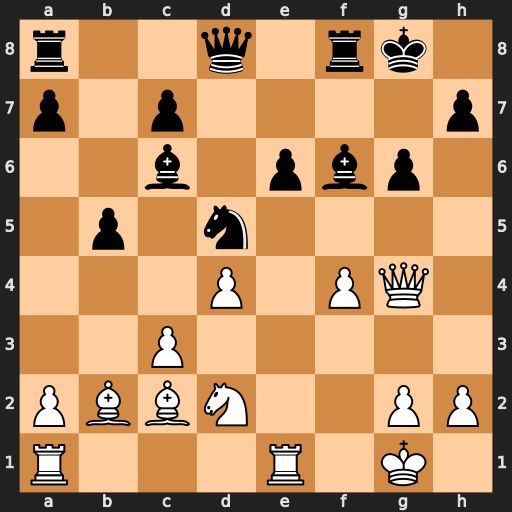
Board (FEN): r2q1rk1/p1p4p/2b1pbp1/1p1n4/3P1PQ1/2P5/PBBN2PP/R3R1K1
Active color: w
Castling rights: -
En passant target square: -
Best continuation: Qxe6+ Kh8 Qxc6